Question: I have the following controller structure:

with the following code:
MAIN CONTROLLER:
'''
class MY_Controller extends CI_Controller {
public function __construct() {
parent::__construct();
$this->load_defaults();
}
public function load_defaults() {
}
}
'''
CHILD CONTROLLER 1:
'''
class Child1 extends MY_Controller {
public function __construct() {
parent::__construct();
$this->main();
}
public function main() {
echo "function in Child Controller 1";
}
}
'''
CHILD CONTROLLER 2:
'''
class Child2 extends MY_Controller {
public function __construct() {
parent::__construct();
$this->main();
}
public function main() {
echo "function in Child Controller 2";
}
}
'''
My question: How do I call a function located in Child1 controller, from the Child2 controller?
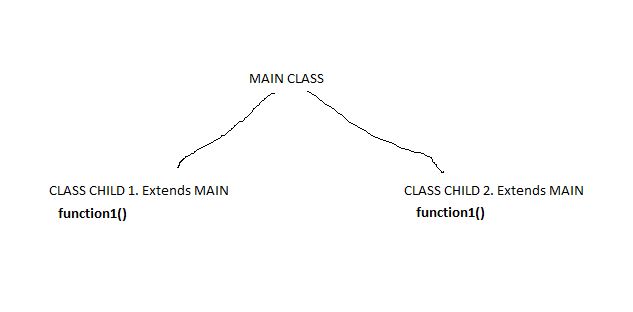
Answer: If you have to call a controller from another controller, you're doing it wrong. Controllers are there to accept URI requests from the client.
Please try to revisit the problem and see if you can move the common logic to MY_Controller - it will be accessible because all other controllers extending it.
Also a model will be good place to have common functions that will be called from controllers.